Question: The website I am testing upon clicking a link provides a JavaScript prompt box containing a url within the text input field.
Is there anyway of copying just the link stored within the text field and storing it within a variable?
example of the JavaScript prompt:
'''
window.prompt("here is the link", "www.google.com");
'''
What I've tried:
'''
browser.alert.text
'''
returns the result of - "here is the link"
edit:
Image of the event

Thanks.
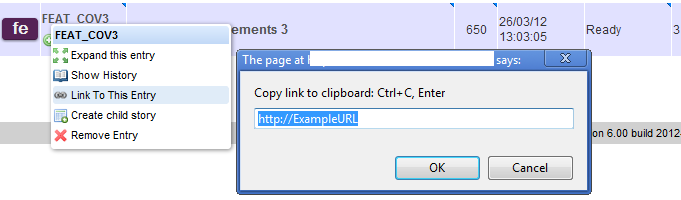
Answer: As far as I can see Alert class returns only text: <URL>